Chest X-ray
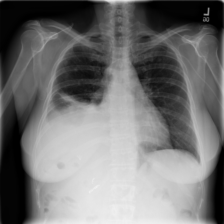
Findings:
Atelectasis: positive
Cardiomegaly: negative
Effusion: negative
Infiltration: negative
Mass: negative
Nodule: positive
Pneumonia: negative
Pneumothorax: negative
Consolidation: negative
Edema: negative
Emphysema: negative
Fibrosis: negative
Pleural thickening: negative
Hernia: negative